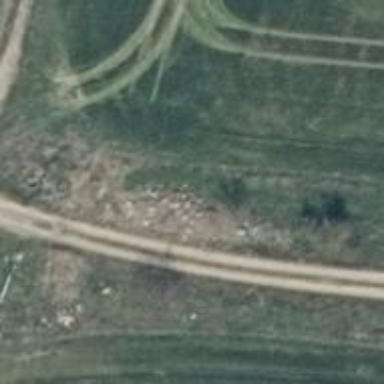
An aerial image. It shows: Sandy track road with grade3 tracktype.